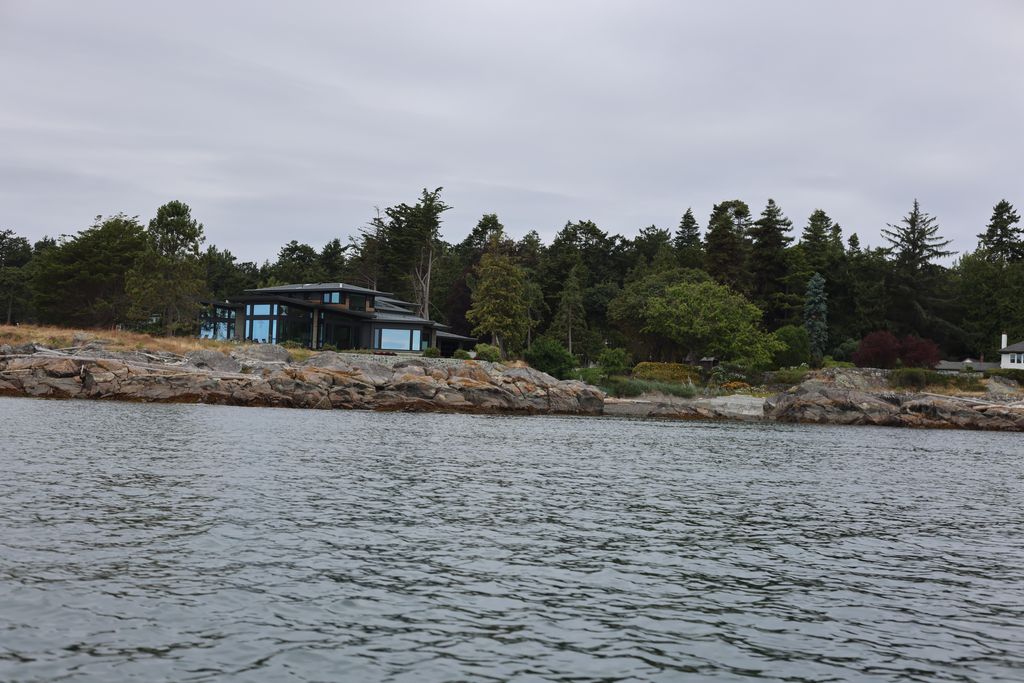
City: victoria